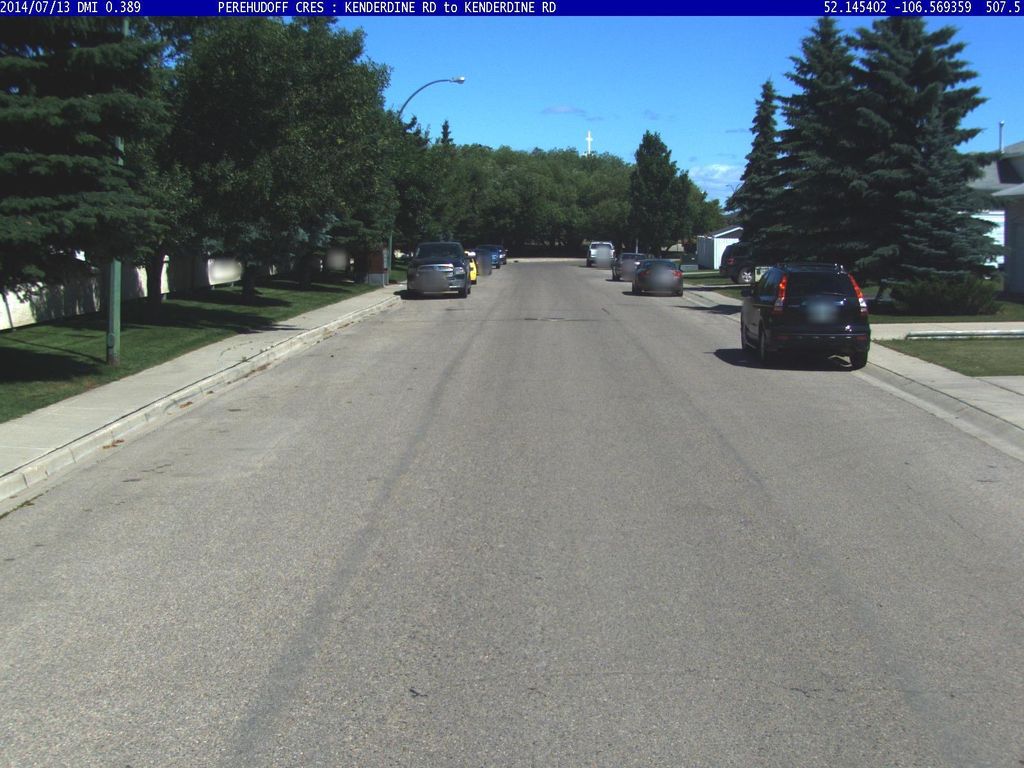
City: saskatoon